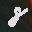
Label: 8